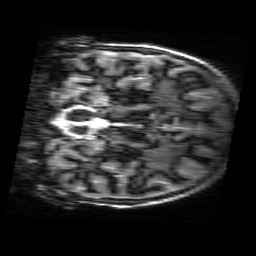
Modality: MP2RAGE
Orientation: coronal
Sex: male
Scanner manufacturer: siemens
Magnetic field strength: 3 T
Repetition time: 5 s
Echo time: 0.00368 s